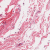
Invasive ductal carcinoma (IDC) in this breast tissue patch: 0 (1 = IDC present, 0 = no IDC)